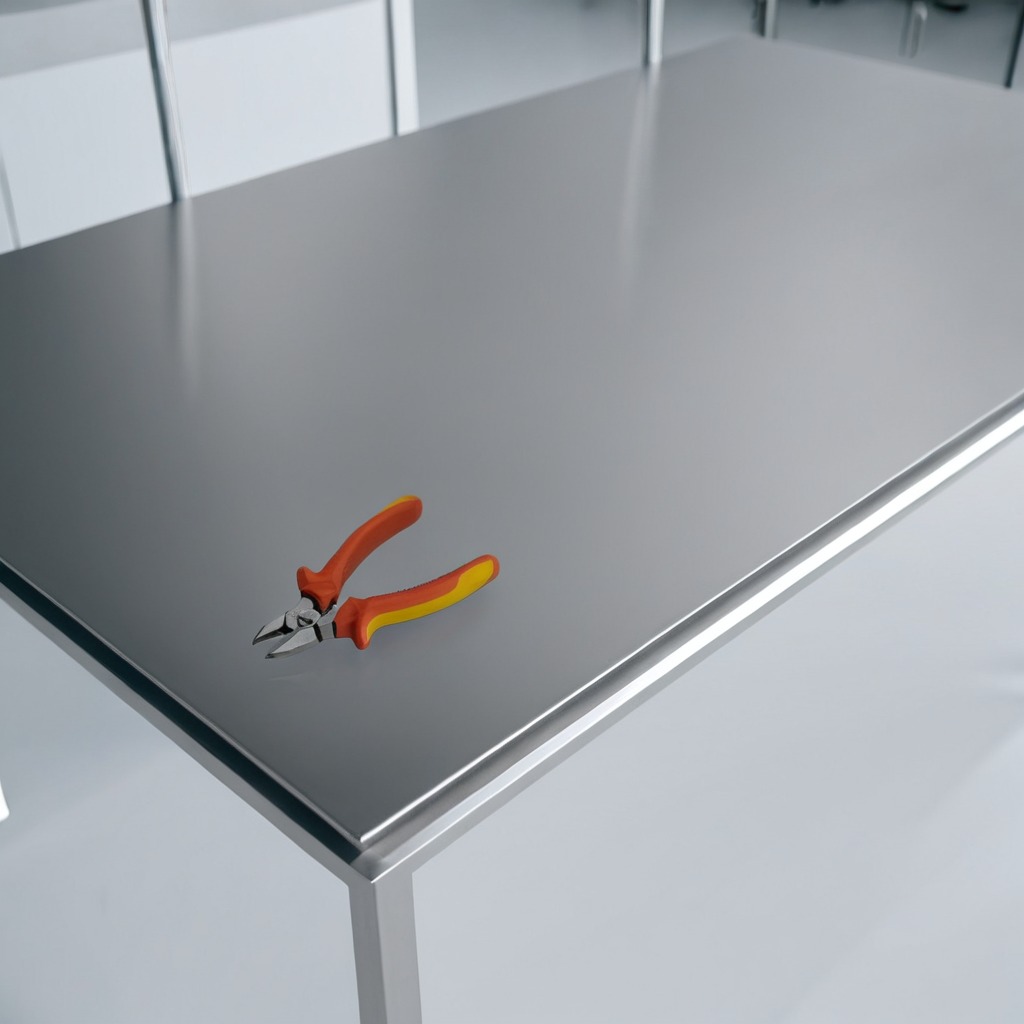
A plier is lying on the stainless steel table in a high-end prototyping lab.